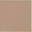
Piece: xx